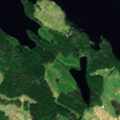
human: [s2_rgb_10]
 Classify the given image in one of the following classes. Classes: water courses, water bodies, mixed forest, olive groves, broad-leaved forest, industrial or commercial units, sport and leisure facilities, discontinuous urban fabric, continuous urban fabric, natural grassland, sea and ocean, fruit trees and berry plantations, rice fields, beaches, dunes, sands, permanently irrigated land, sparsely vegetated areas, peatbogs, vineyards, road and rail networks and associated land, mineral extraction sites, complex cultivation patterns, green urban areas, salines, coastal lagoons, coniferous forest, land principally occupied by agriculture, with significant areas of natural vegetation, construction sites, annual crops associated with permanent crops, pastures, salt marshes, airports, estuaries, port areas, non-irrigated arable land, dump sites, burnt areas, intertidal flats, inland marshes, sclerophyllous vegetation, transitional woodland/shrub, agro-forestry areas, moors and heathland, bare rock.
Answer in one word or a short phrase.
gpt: land principally occupied by agriculture, with significant areas of natural vegetation, coniferous forest, mixed forest, water bodies